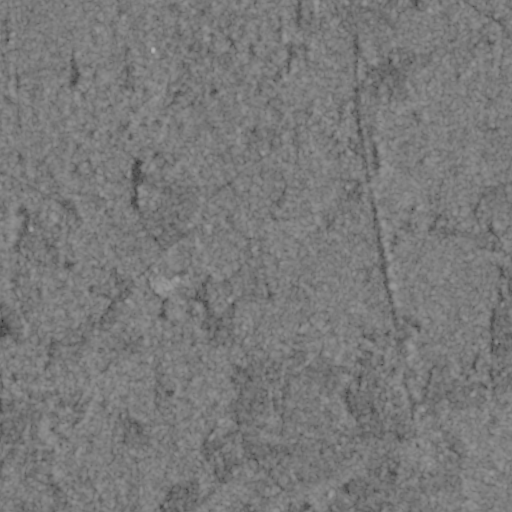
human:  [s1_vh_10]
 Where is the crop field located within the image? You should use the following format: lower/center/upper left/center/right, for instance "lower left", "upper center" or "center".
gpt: The crop field is located in the lower right of the image.
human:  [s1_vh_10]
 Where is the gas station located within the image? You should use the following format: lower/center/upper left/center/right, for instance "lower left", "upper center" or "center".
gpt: The gas station is located in the upper right of the image.
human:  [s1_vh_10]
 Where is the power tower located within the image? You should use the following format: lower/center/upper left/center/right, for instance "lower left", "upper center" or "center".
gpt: The power tower is located in the right of the image.
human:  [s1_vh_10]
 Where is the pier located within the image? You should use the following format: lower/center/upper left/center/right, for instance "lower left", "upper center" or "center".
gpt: The pier is located in the upper left of the image.
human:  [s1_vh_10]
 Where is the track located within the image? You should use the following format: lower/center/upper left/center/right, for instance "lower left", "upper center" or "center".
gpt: There is no track in the image.

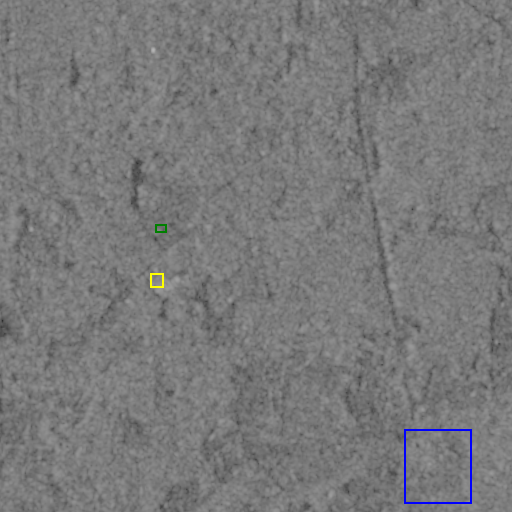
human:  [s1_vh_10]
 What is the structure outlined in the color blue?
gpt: The structure outlined in blue is a crop field.
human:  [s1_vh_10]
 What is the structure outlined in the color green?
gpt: The structure outlined in green is a building.
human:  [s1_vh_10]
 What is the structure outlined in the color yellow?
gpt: The structure outlined in yellow is a building.
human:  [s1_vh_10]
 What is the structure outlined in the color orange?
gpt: There is no orange outline.